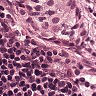
Metastatic tissue present: yes